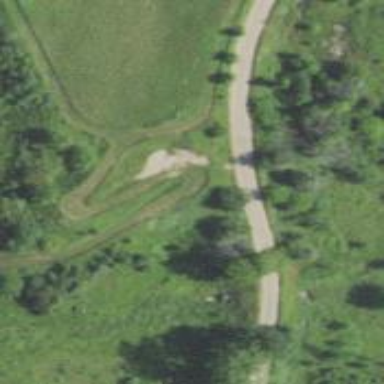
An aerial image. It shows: Path.